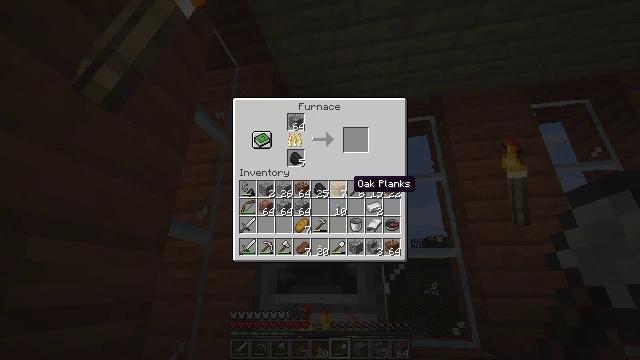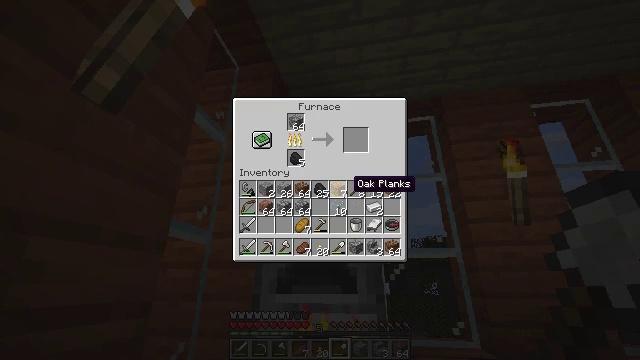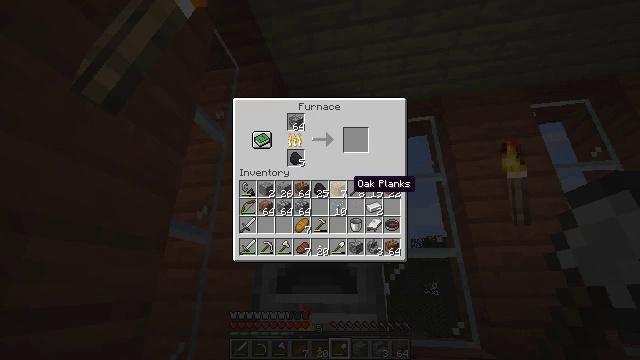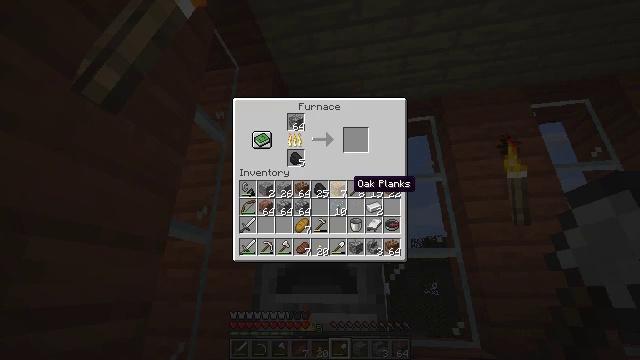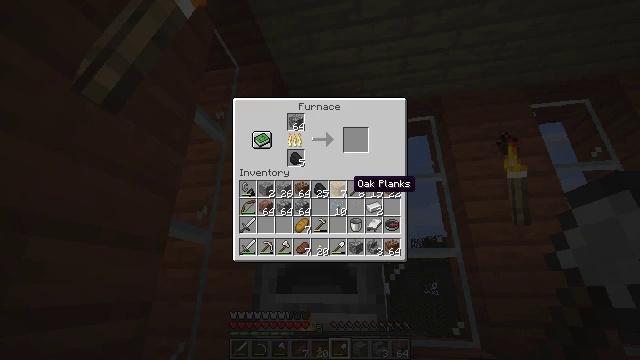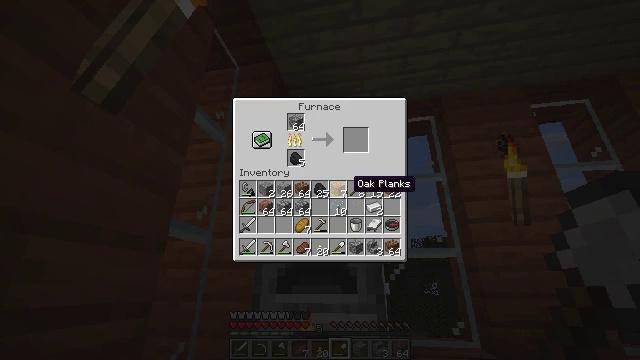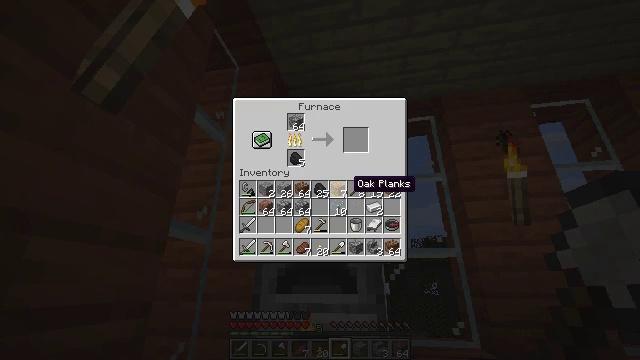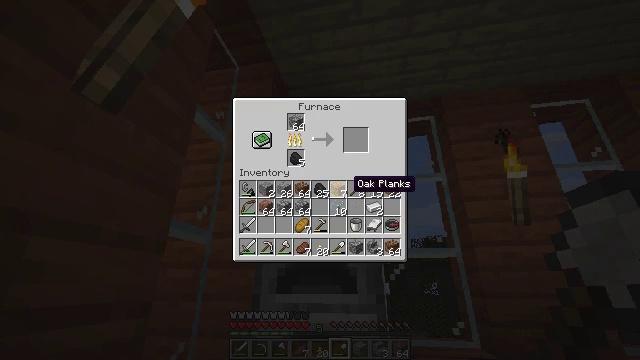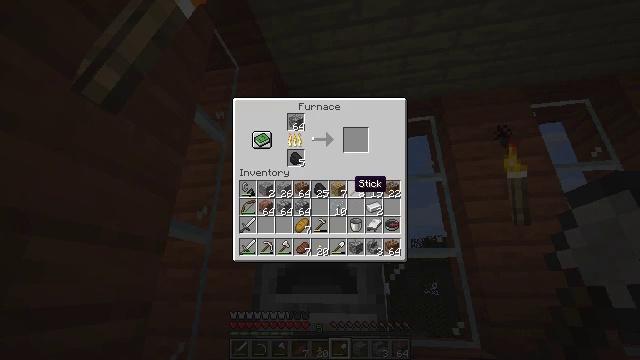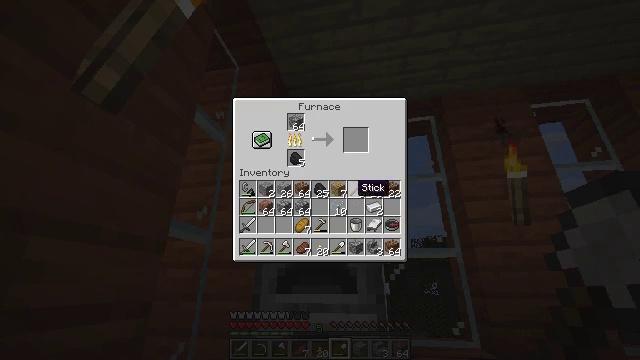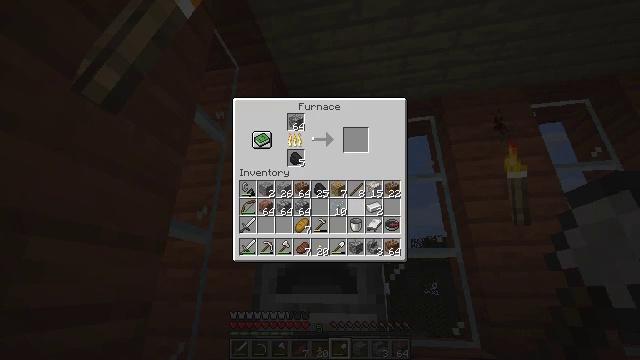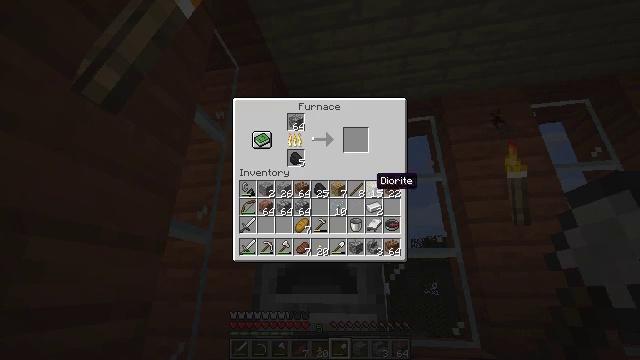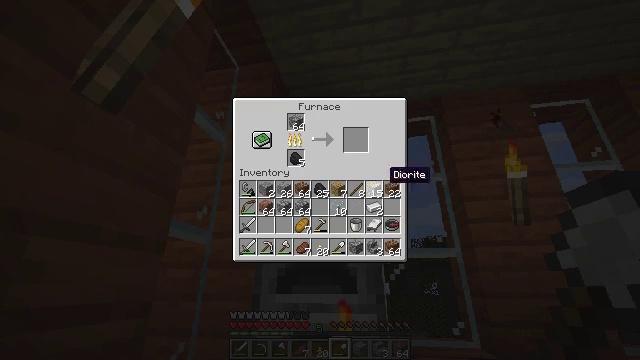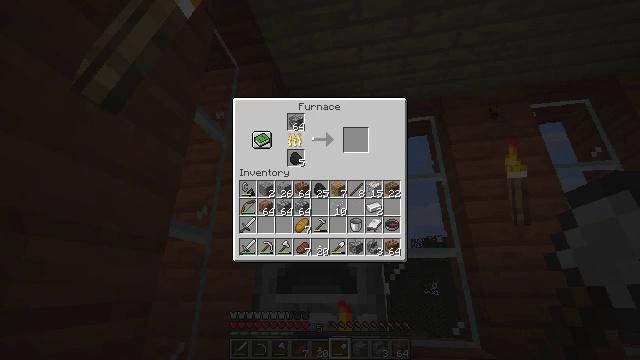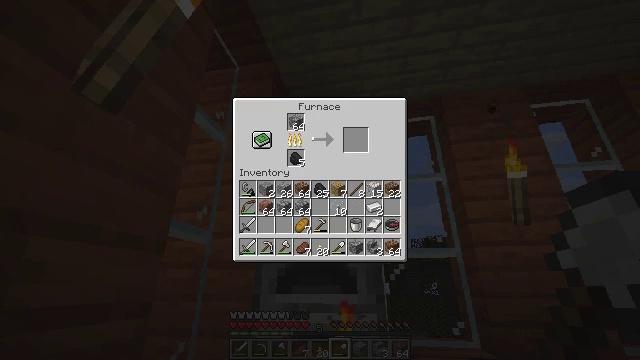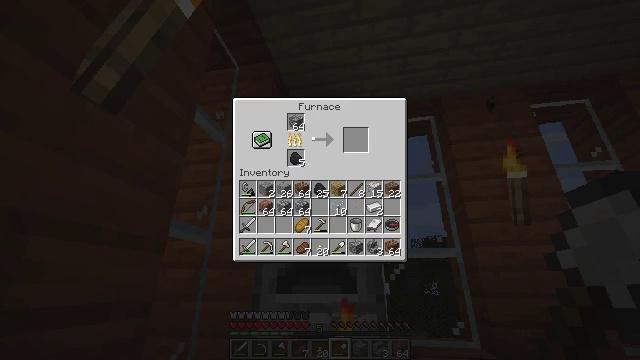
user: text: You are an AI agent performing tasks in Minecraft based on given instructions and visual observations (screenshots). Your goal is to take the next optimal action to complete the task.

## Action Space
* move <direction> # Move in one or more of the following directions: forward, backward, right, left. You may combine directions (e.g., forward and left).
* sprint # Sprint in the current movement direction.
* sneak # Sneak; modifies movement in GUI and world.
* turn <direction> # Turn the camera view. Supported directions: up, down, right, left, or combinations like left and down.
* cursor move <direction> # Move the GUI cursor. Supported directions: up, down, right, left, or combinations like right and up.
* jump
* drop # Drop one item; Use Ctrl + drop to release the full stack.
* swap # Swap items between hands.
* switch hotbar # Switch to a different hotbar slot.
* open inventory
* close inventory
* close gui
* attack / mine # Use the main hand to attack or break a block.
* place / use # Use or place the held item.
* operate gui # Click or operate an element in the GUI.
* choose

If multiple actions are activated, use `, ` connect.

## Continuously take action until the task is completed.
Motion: motion action
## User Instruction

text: Make polished granite by combining granite blocks.
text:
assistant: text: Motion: no_op
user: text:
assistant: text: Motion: no_op
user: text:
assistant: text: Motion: no_op
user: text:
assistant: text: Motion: no_op
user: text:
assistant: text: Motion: no_op
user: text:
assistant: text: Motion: no_op
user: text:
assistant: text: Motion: no_op
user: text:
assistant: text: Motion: no_op
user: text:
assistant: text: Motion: no_op
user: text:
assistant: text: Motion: no_op
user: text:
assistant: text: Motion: turn right and up
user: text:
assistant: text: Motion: turn right
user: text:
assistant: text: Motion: no_op
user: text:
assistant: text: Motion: no_op
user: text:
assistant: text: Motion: no_op
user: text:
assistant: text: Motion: no_op
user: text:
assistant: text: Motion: turn down
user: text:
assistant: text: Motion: turn down
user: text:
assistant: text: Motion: no_op
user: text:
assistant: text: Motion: turn left and down
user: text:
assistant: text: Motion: turn left and down
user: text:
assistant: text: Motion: no_op
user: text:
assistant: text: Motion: no_op
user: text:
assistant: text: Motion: no_op
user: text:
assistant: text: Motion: no_op
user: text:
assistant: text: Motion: no_op
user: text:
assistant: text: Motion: no_op
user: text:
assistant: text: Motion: no_op
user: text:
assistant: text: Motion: no_op
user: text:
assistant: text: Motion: no_op